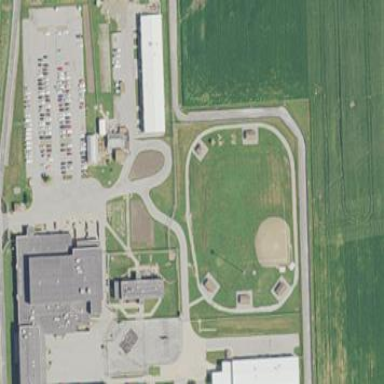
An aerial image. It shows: Prison.